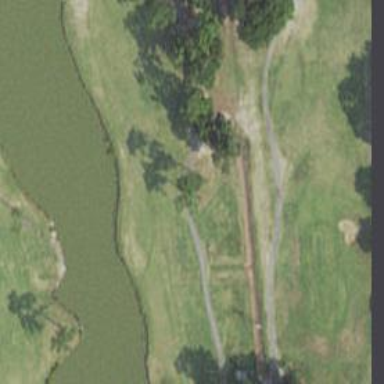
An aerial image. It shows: View of golf hole.